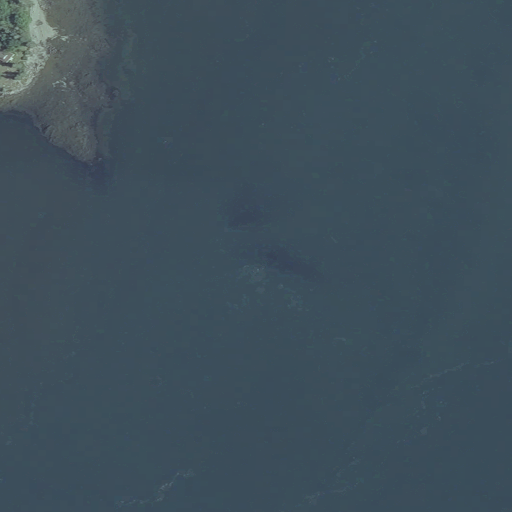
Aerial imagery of island in Maine named Leighton Rock containing open water, herbaceous wetlands, open development, and evergreen forest